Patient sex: M
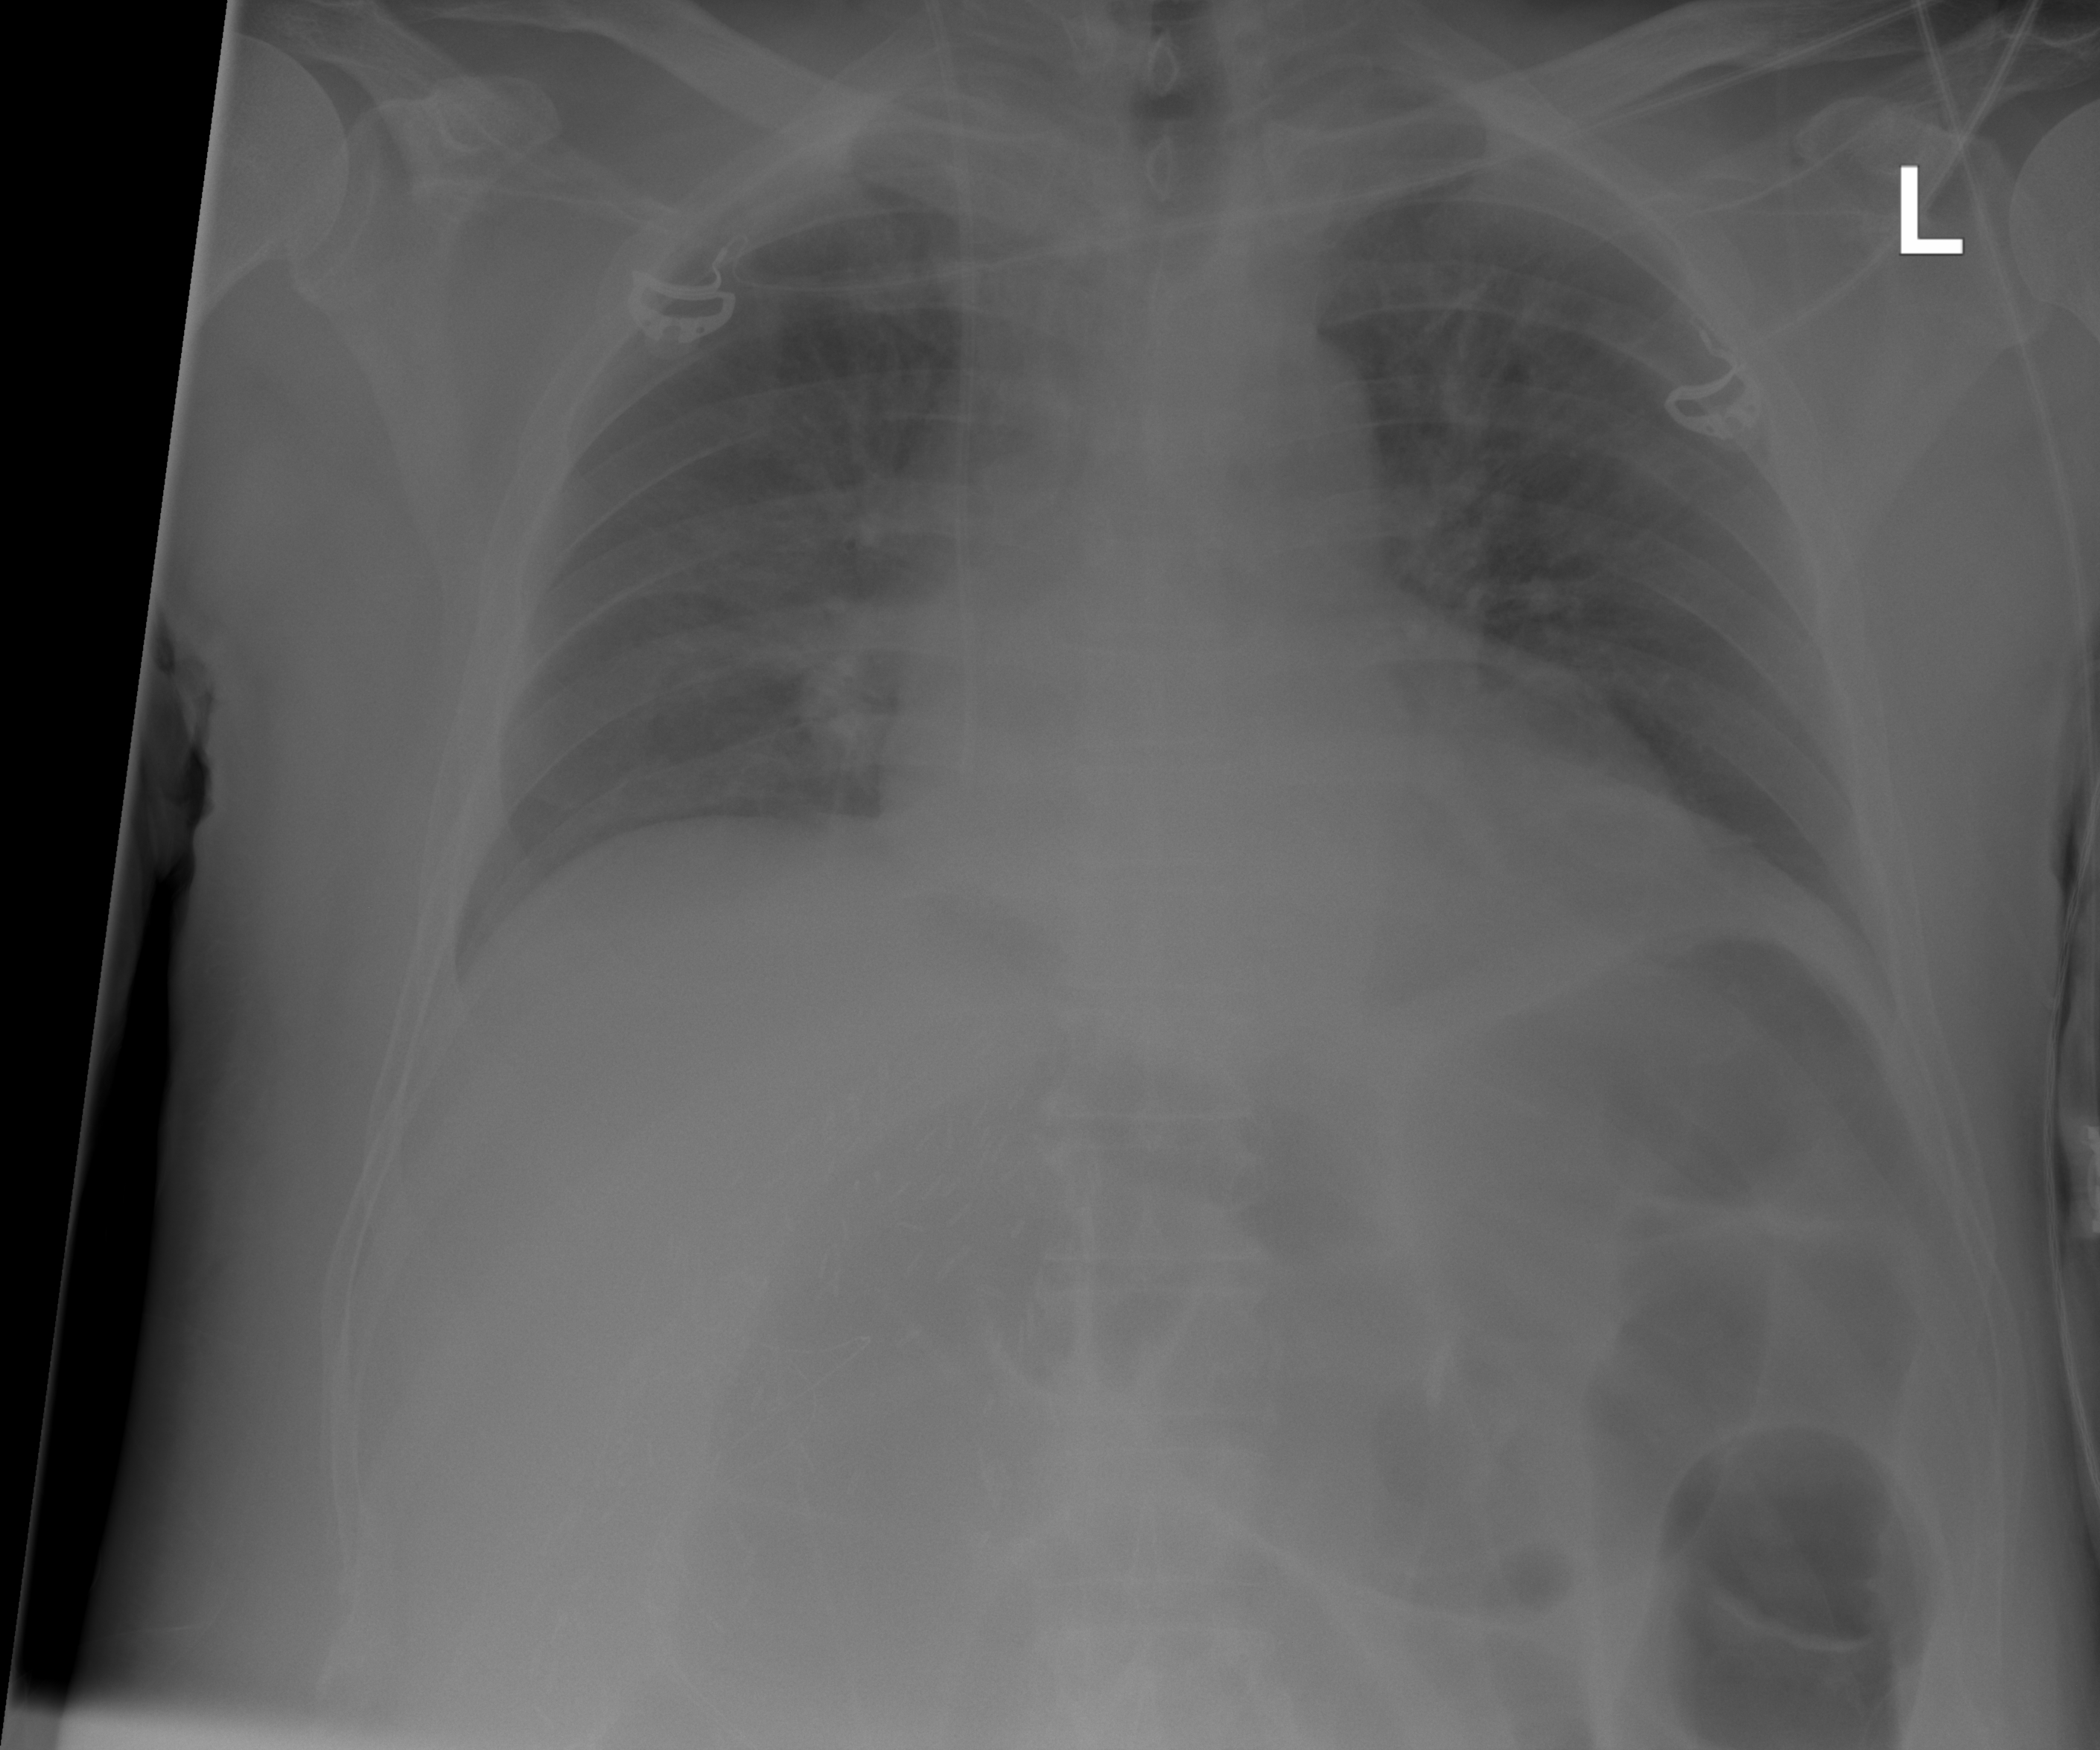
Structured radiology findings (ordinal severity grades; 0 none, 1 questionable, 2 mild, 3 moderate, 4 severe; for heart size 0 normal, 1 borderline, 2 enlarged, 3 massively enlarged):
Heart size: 0
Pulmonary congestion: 2
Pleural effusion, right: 0
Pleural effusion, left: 0
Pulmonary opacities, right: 0
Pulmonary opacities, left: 0
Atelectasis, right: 0
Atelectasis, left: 0